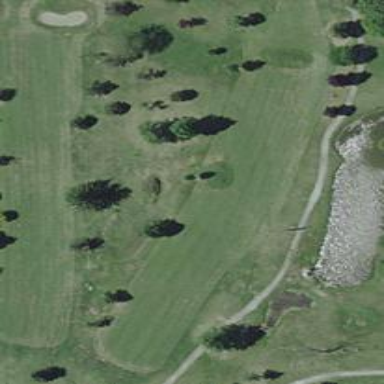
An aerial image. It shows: Golf hole.